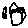
Label: house